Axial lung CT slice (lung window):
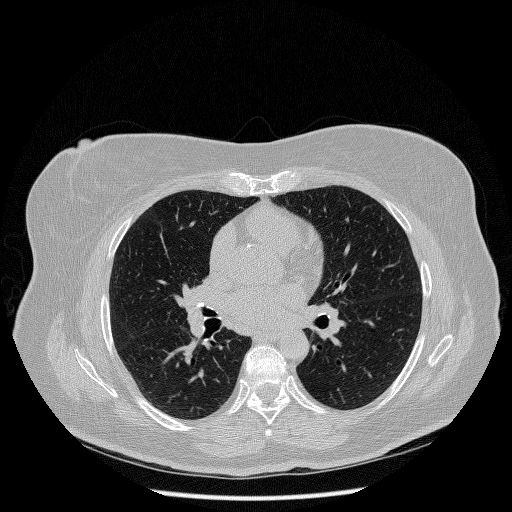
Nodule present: no